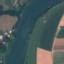
Land use / land cover: River